Question: I'm using Taylor series to compute 'sin()'. The Taylor series for the sin are:

The implementation I'm using looks like follows:
'''
float sine(float x, int j)
{
float val = 1;
for (int k = j - 1; k >= 0; --k)
val = 1 - x*x/(2*k+2)/(2*k+3)*val;
return x * val;
}
'''
As far I understand, that code is an approximation of 'j' terms of the polynomial (In other words, the approximation is a sumatory from zero to 'j' instead of from zero to ), 'k' is 'n' in the formula, and of course 'x' is 'x'.
I'm trying to understand that implementation, that is, the transformation from the formula above to the code. My goal is to write the same kind of implementation for the 'cos()' series.
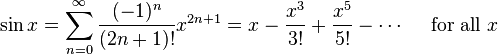
Answer: It is a McLaurin series, but it is written so as to reduce the number of computations exploiting a recurrence formula for the general term of the series.
The version for cosine is the following (together with a simple test harness):
'''
#include <stdio.h>
#include <math.h>
float cosine(float x, int j)
{
float val = 1;
for (int k = j - 1; k >= 0; --k)
val = 1 - x*x/(2*k+2)/(2*k+1)*val;
return val;
}
int main( void )
{
for( double x = 0.0; x <= 1.57; x += 0.1 )
{
printf("%10g %10g %10g
", x, cos(x), cosine(x, 5));
}
return 0;
}
'''
(replaced ugly text math with images created with LaTeX)
To understand the trick, let's focus on the 'sine' example and recall the McLaurin expansion of the sine function:

Now let's perform the expansion up to the 5th term (N=5), neglect the remainder R and perform some rewriting involving factorizations of x terms. The resulting steps are described below, where rewritten subexpressions are marked with a number in square brackets:

The C function is just the implementation of this recursive rewriting from the bottom up, i.e. what appears as the last step in the above schema is computed first in the 'sine' function (the example is relative to a call with 'j==4', so that the loop variable 'k' starts with a value of '3' and goes down to '0') .